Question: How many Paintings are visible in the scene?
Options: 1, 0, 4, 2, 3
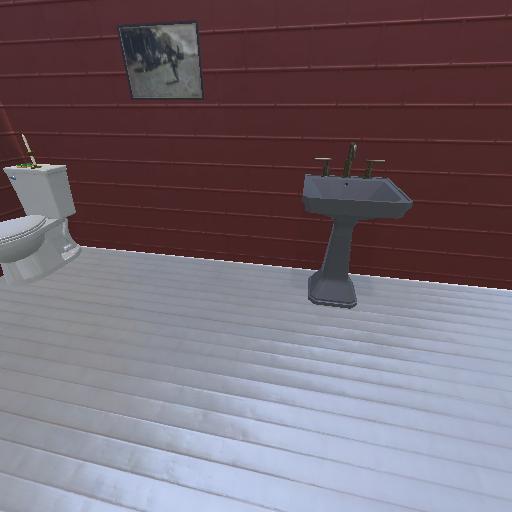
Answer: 1